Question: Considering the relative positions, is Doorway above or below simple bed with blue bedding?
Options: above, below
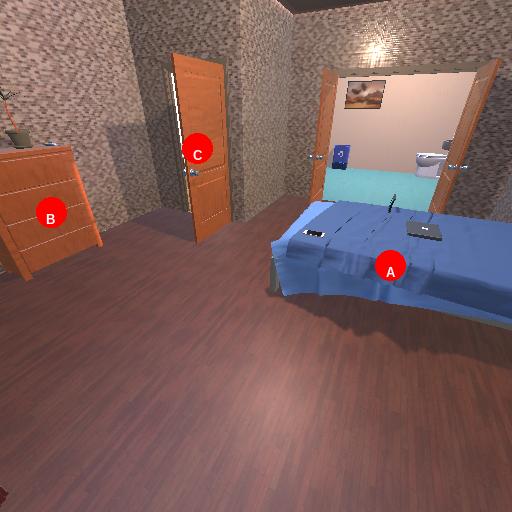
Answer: above